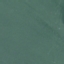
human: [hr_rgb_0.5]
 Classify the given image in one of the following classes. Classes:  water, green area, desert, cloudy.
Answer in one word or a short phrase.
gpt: water